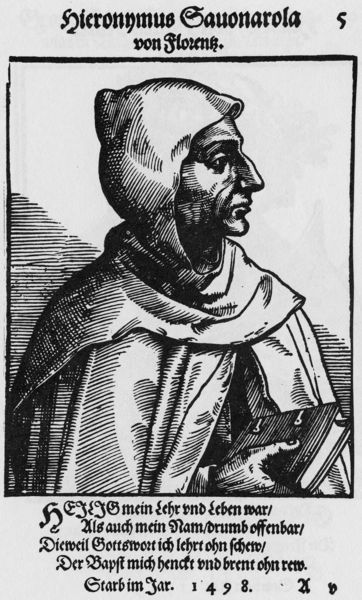
Titel: Bildnis des Girolamo Savonarola von Florenz
Künstler: Tobias Stimmer
Institution: (Seriendruck)
Schlagwörter: dunkel, hand, kopf, mann, schatten, umhang, weiß, daumen, grau, hell, hut, hüte, kopfbedeckungen, licht, mund, nase, profil, schwarz, zeichnung, blick, alt, mütze, mützen, bibel, falten, gesicht, halten, mensch, rahmen, bildnis, herr, portrait, porträt, auge, kutte, mantel, kinn, lippen, kopfbedeckung, holzschnitt, schrift, düster, italien, grafik, graphik, linien, weis, ernst, inschrift, robe, deutsch, wange, striche, name, philosoph, buch, verbrannt, druck, schwarzweiss, schraffur, radierung, stich, mundwinkel, hakennase, seite, text, buchstaben, überschrift, schraffiert, älter, prediger, leben, wangenknochen, gotisch, mittelalter, florenz, mönch, kupferstich, cape, lettern, grotesk, kaputze, kapuze, lehre, beschriftet, schirft, hieronymus, savonarola, seriendruck, vers, altdeutsche schrift, gru, mundfalten, daumennagel, ketzer, profiel, 1498, savanerola